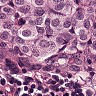
Metastatic tissue present: yes